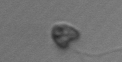
Label: flagellate